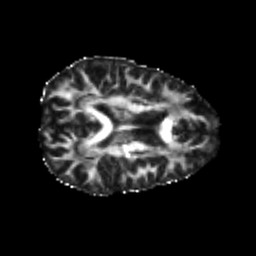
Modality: FA
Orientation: axial
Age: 26
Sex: male
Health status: healthy
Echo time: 0.074 s